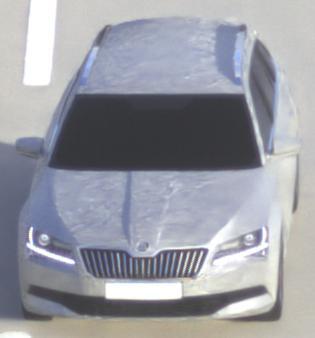
Make: Skoda
Model: Superb Combi 1.4 TSI
Detailed model: Superb (III) Combi
Model produced from: 2015/09
Model produced until: 2018/06
Doors: 5
Color: white
Road condition: dry road
Daytime: morning or afternoon
Contrast: medium contrast